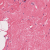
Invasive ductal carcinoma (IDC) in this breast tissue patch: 0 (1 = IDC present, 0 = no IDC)